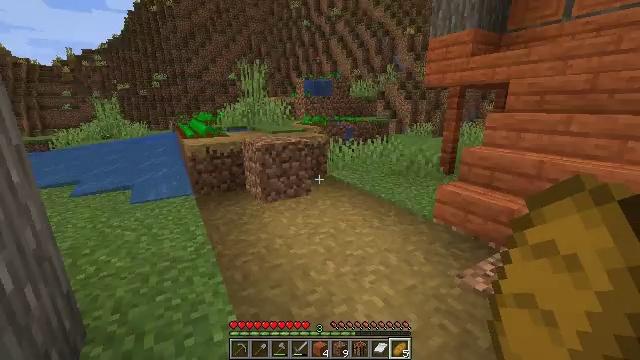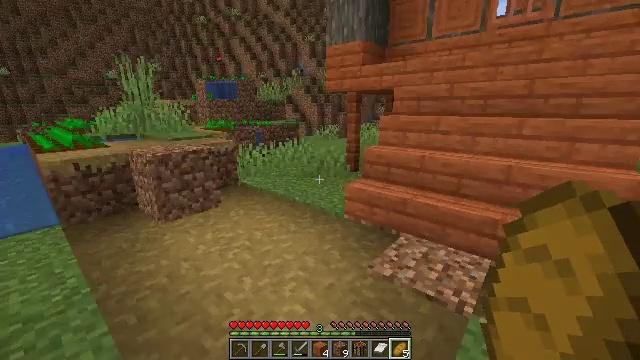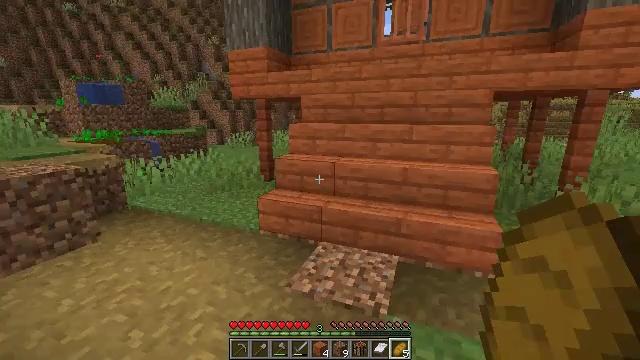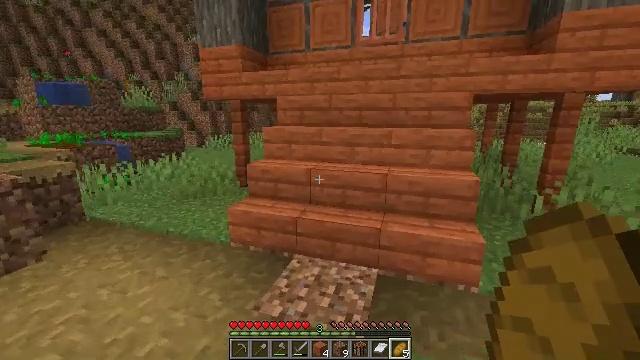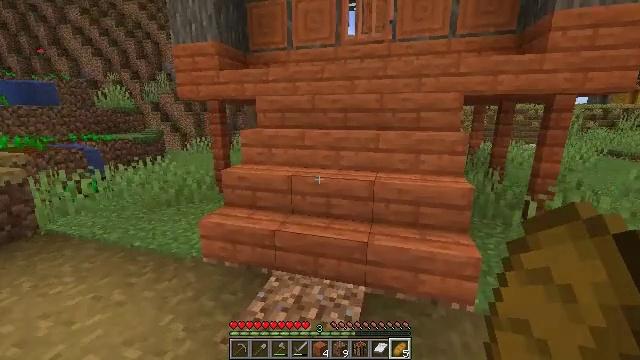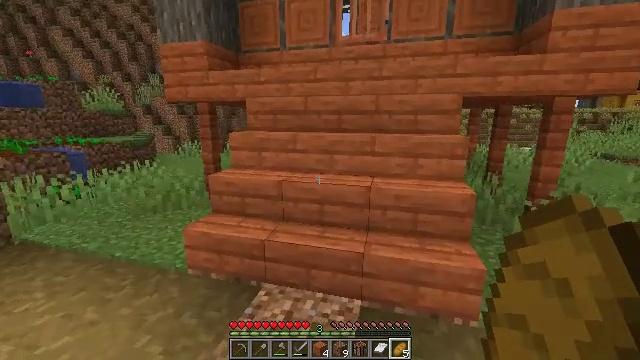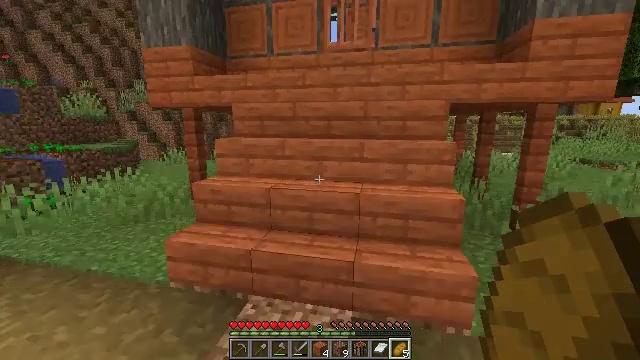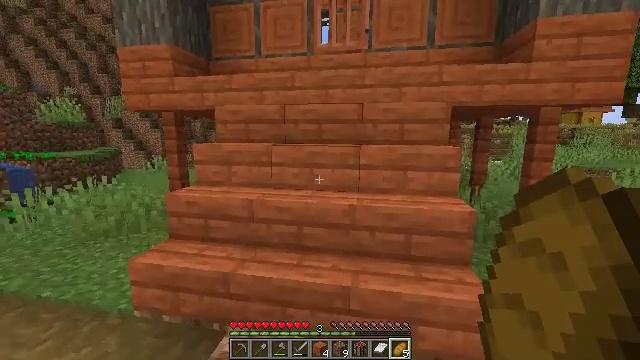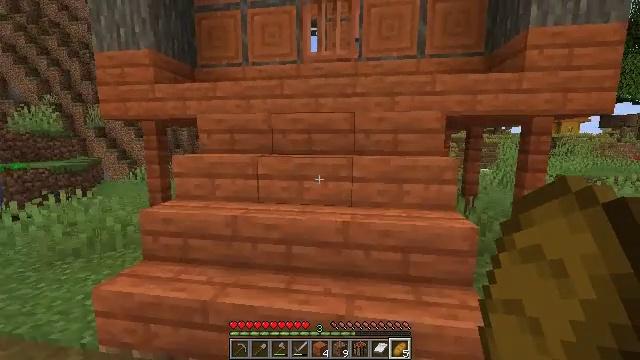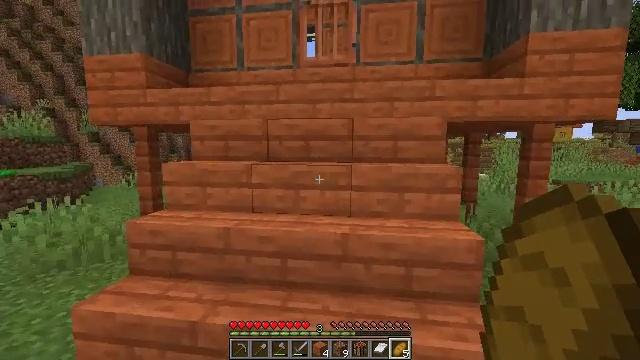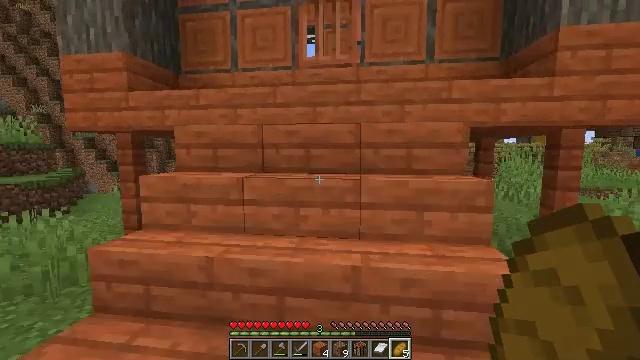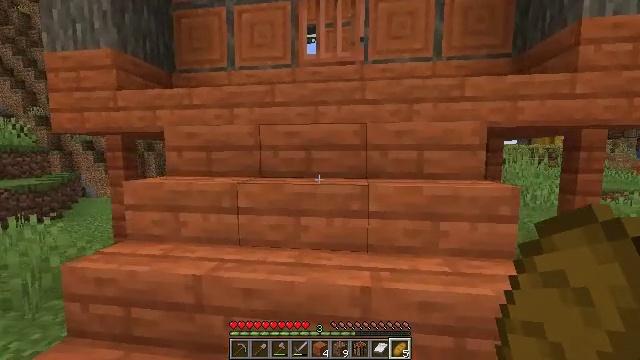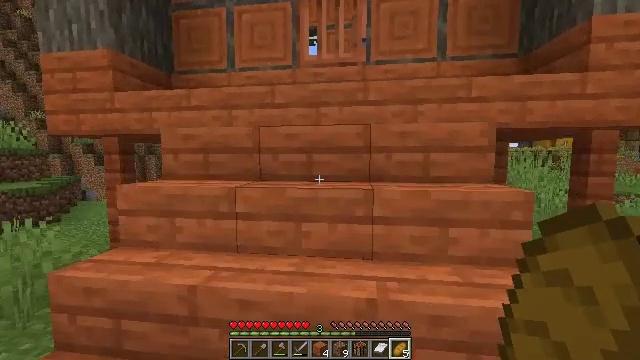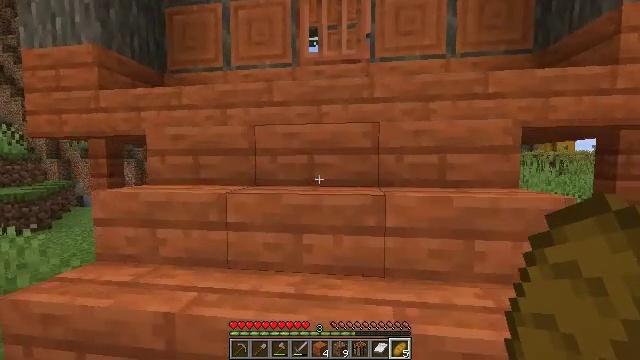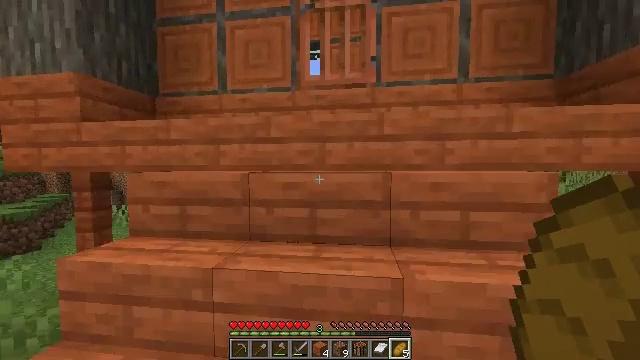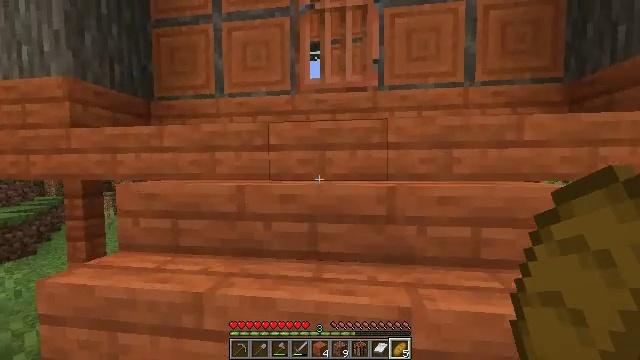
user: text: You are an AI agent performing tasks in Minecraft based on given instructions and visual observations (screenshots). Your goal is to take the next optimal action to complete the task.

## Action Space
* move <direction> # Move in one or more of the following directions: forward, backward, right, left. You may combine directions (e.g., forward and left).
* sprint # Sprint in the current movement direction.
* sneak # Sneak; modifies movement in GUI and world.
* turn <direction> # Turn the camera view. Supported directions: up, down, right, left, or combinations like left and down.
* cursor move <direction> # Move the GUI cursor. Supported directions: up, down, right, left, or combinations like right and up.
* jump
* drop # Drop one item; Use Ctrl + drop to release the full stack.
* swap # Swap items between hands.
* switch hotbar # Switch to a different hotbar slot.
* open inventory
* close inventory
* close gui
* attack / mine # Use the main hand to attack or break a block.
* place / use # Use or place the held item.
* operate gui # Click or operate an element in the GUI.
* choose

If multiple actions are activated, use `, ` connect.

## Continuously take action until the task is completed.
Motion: motion action
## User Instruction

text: Gather the cartography table from its current location.
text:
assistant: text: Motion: move forward and move right, turn right
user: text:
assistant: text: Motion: move forward and move right, turn right and up
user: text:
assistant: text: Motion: move forward, turn right
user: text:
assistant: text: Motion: move forward, turn right
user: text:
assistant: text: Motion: move forward, turn right
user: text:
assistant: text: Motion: move forward, turn right and up
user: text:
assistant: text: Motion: move forward, turn right and up
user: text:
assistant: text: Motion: move forward, turn right and up
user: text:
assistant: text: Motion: move forward, turn up
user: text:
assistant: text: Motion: move forward, turn up
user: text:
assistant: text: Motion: move forward
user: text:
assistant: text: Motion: move forward
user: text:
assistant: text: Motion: move forward
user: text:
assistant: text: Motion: move forward
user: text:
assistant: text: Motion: move forward
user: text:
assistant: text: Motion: move forward
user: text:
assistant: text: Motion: move forward, turn right and up
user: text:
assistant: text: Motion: move forward, turn right
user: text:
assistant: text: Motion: move forward
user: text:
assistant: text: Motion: move forward
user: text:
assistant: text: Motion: move forward
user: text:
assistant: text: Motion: move forward, use / place
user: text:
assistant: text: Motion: move forward, use / place
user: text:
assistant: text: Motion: move forward, turn down
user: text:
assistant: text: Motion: move forward, turn down
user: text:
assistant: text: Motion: move forward, turn down
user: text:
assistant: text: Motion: move forward, turn down
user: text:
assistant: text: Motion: move forward, turn down
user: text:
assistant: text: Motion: move forward, turn down
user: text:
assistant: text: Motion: move forward, turn down